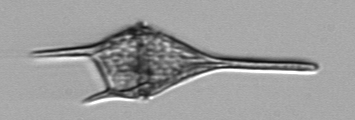
Label: Tripos_lineatus